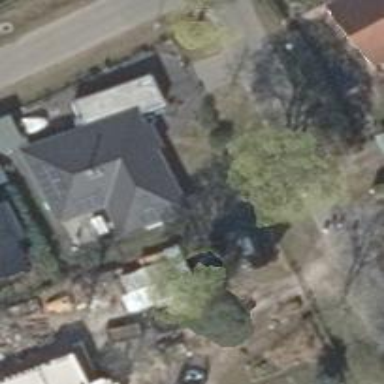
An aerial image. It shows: Detached building with hipped roof.